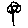
Label: flower